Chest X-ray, PA view. Patient: 69 years old, sex M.
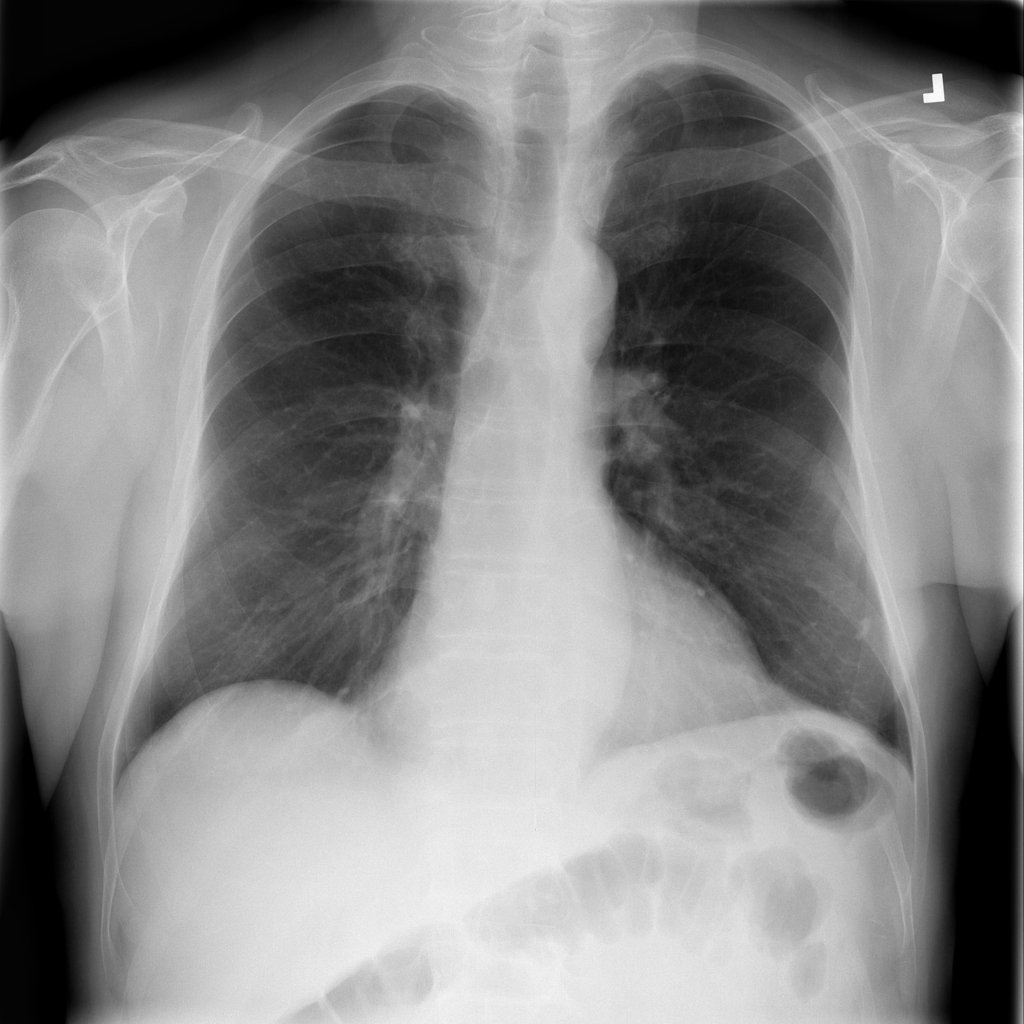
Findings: Infiltration, Nodule